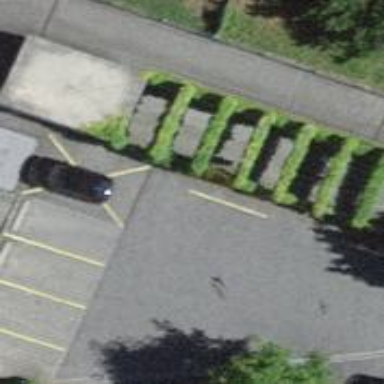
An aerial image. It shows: Parking entrance.